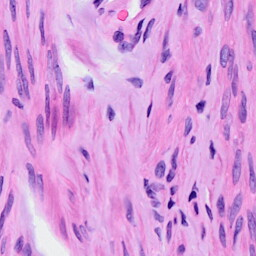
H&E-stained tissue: Ovarian